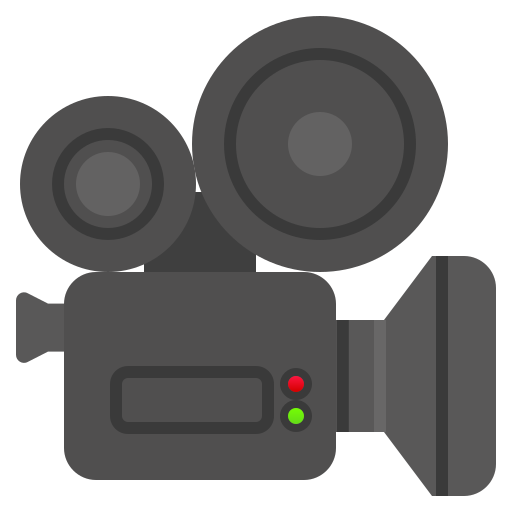
Emoji: 🎥